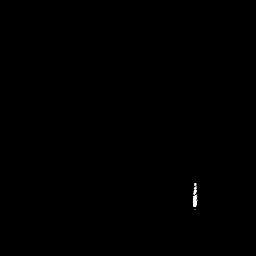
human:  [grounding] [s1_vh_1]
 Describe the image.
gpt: In the satellite image, there is  <ref>1 small ship </ref> <box>[[73, 68, 78, 81, 0]]</box> located at bottom right.